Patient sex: F
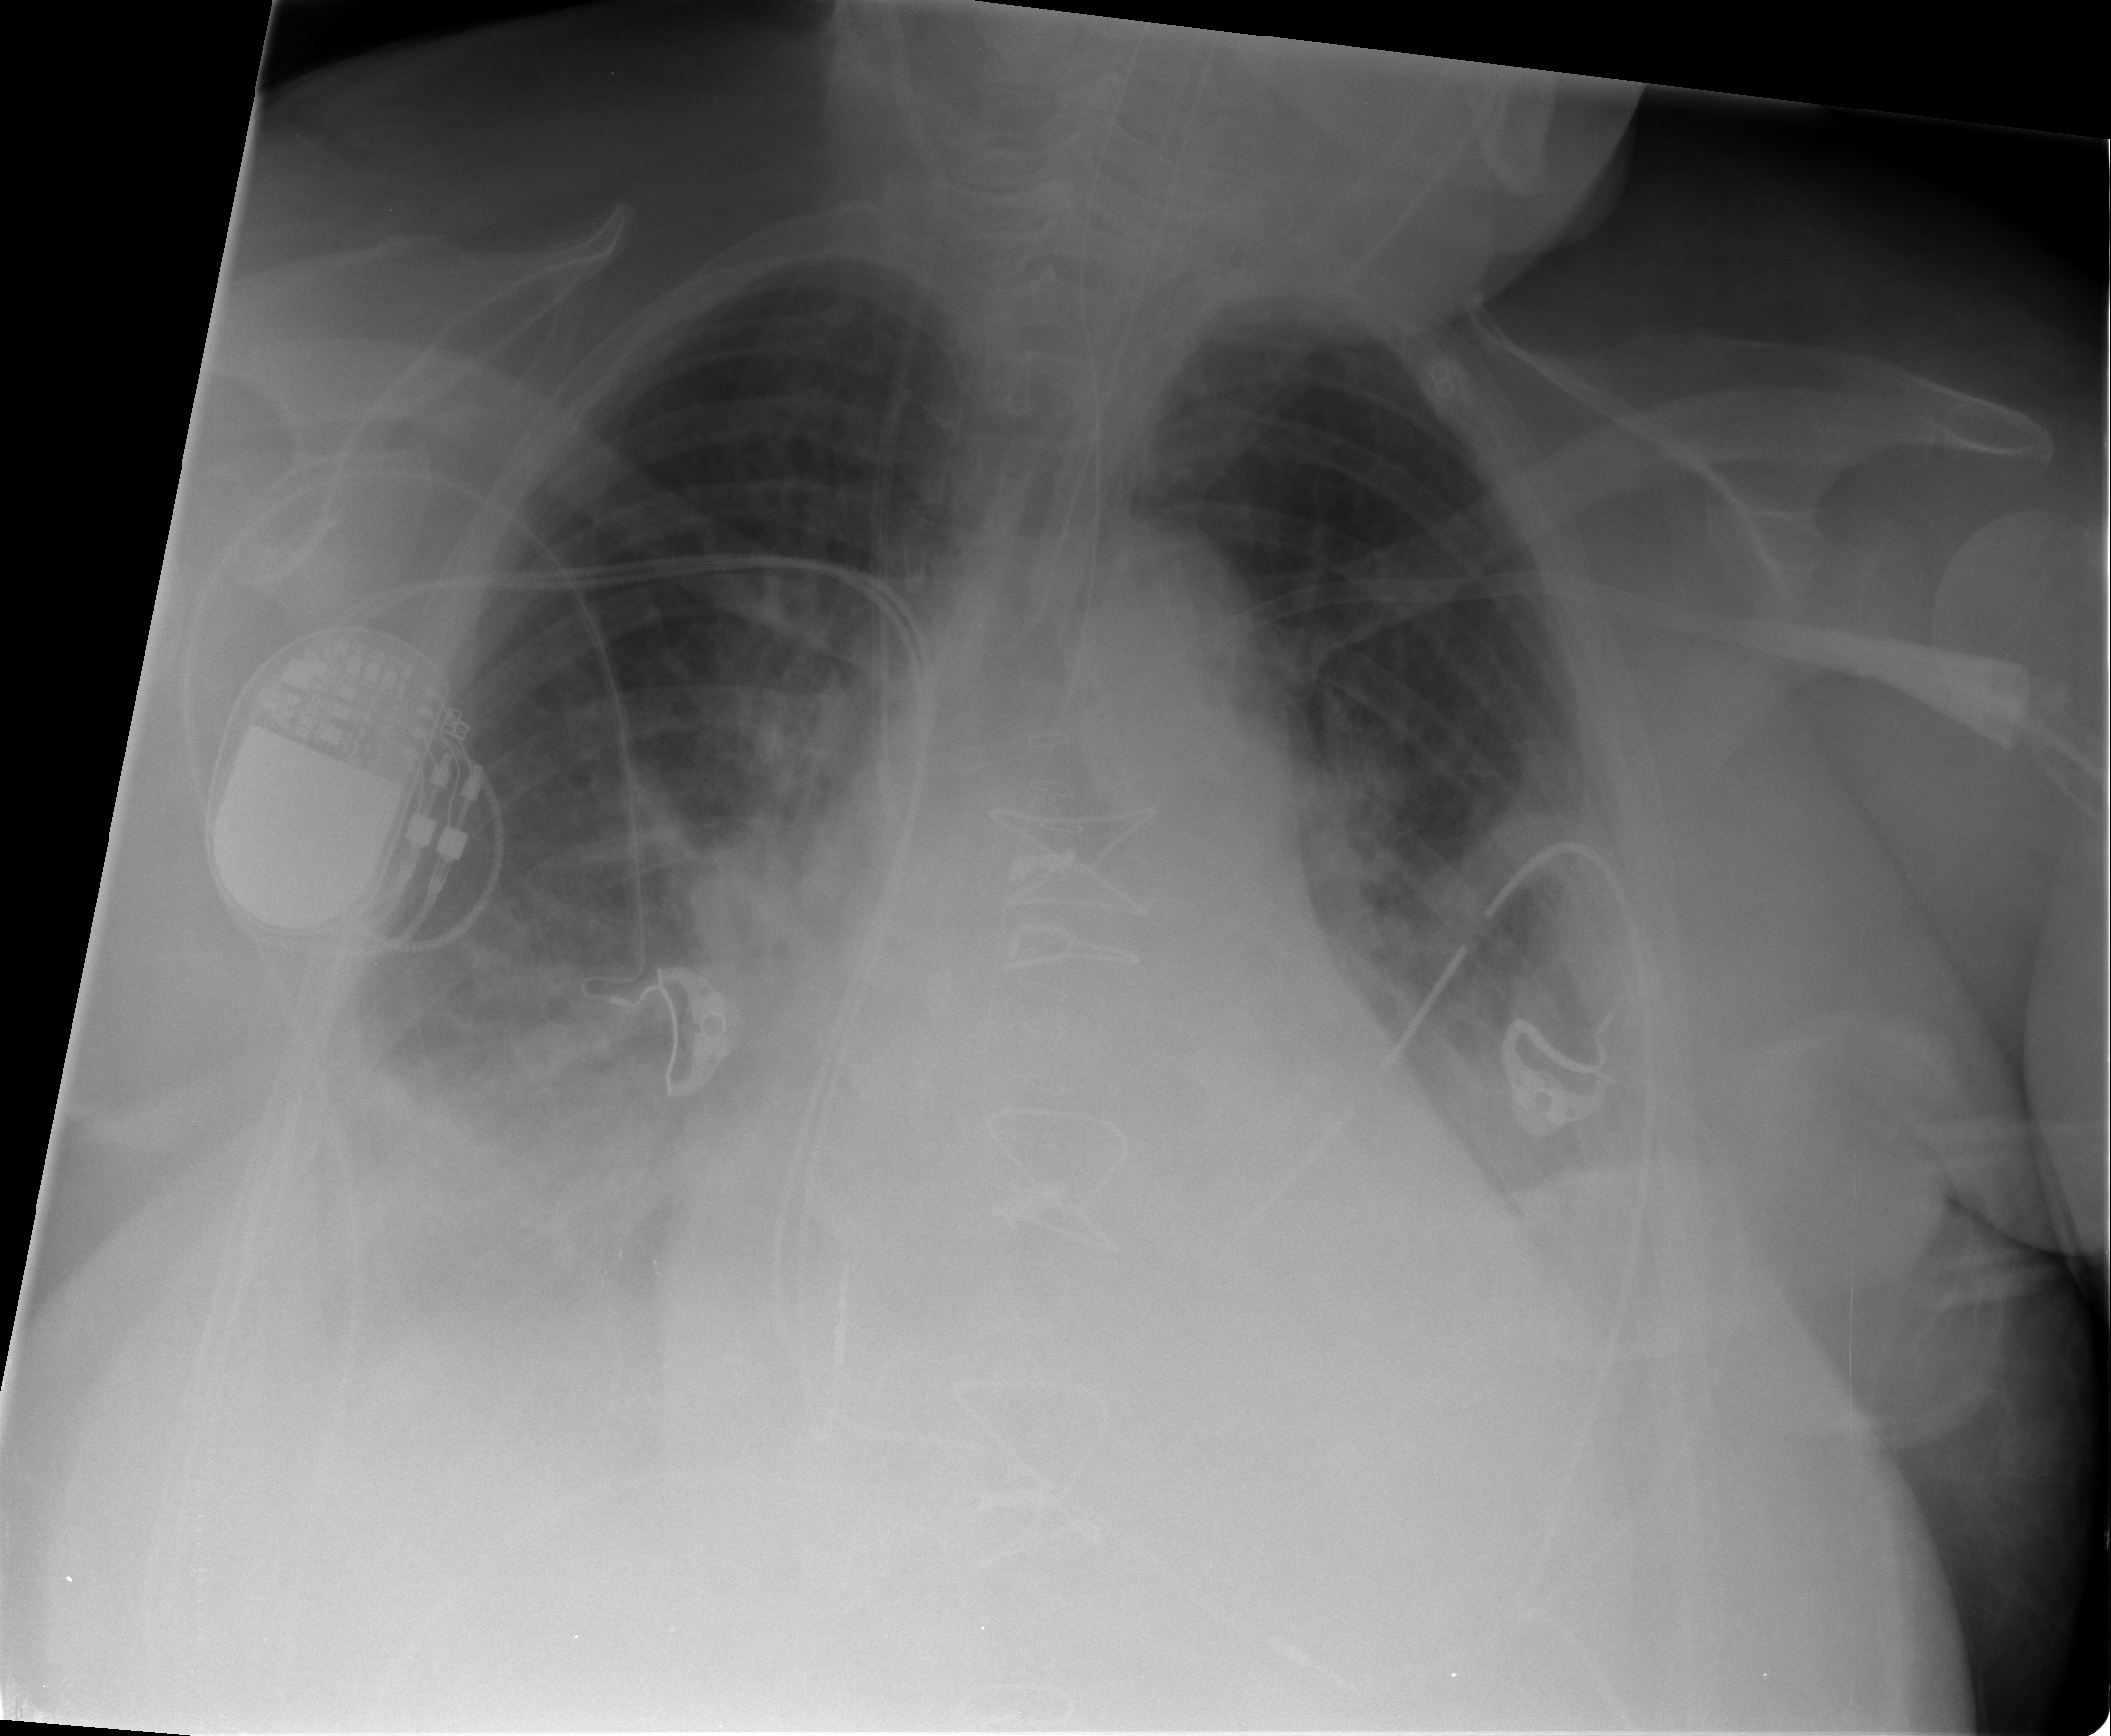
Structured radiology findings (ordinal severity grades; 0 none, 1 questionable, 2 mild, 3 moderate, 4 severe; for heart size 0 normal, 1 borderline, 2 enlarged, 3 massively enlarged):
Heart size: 2
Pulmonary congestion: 2
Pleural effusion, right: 2
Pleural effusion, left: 0
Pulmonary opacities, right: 2
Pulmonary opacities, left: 0
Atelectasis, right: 3
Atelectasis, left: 2